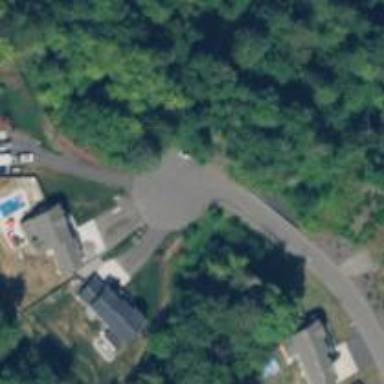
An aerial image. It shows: Turning circle on the road.